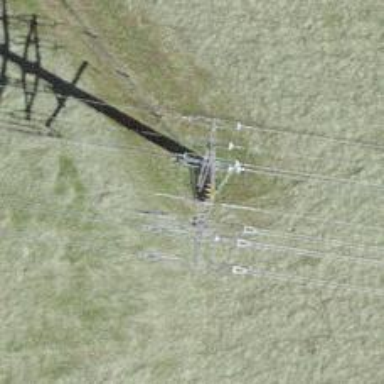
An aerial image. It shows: Power line is depicted.